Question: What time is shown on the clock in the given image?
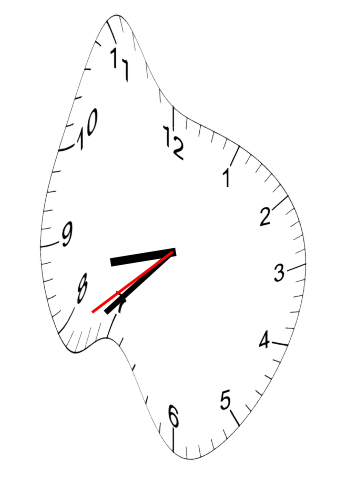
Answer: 08:37:39